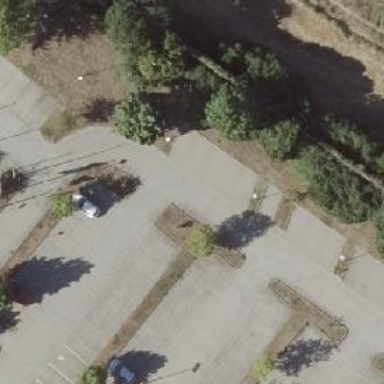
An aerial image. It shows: Road serving as parking aisle.